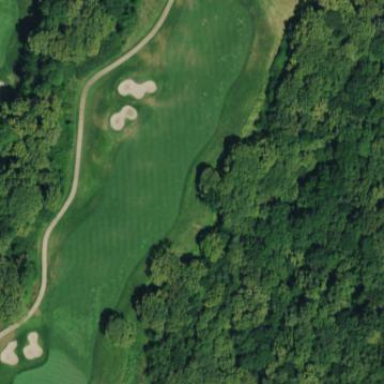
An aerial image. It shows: Area with grass used as rough in golf course.